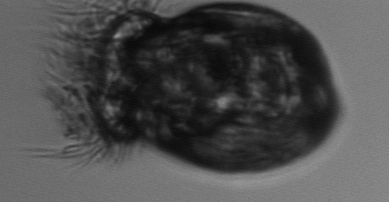
Label: Ciliophora